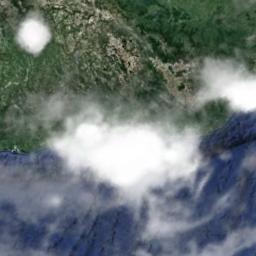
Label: cloud